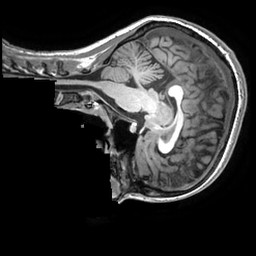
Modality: T1w
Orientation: sagittal
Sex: female
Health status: healthy
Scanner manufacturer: ge